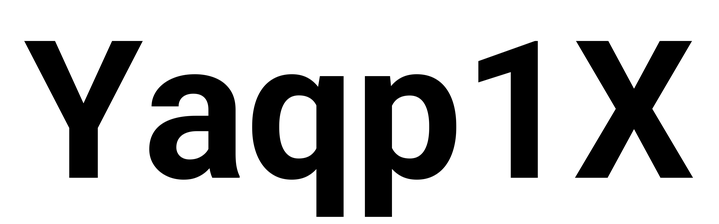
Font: Roboto_Bold